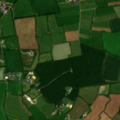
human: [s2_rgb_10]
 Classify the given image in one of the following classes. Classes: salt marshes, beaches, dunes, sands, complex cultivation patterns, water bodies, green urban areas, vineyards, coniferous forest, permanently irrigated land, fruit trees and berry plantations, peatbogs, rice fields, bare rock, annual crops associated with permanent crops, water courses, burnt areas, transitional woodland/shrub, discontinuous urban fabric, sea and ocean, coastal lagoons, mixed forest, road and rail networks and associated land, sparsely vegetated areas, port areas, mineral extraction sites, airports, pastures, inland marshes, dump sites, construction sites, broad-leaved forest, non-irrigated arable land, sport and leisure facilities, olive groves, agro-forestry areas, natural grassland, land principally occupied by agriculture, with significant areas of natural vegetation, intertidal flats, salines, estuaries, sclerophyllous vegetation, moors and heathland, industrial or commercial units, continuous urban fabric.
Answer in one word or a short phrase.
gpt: non-irrigated arable land, pastures, coniferous forest